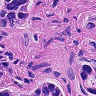
Metastatic tissue present: yes